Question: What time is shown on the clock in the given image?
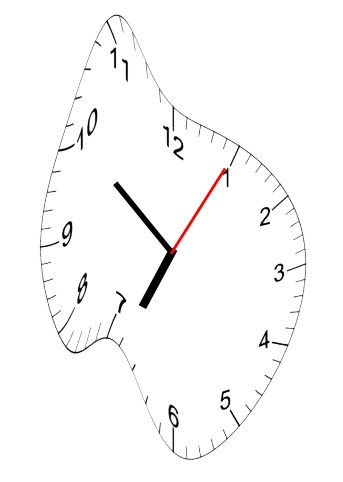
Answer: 06:51:05